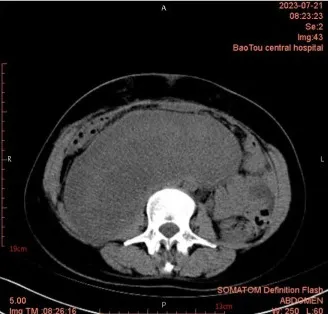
(A-D) Abdominal CT showed multiple huge masses in the abdominal cavity. By the eighth surgery, the larger masses had grown to 23x12 cm.
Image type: radiology (ct)